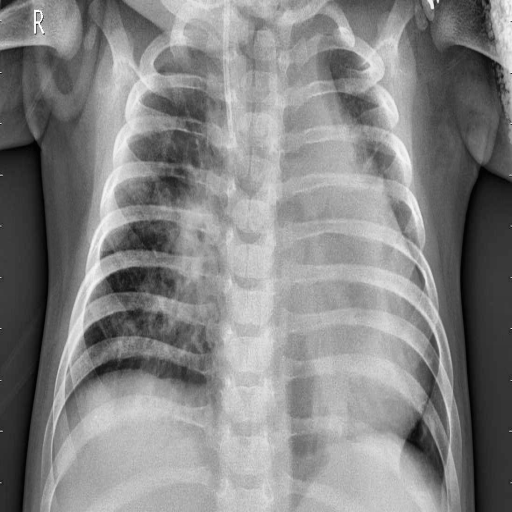
Finding: PNEUMONIA